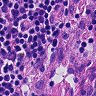
Metastatic tissue present: no